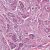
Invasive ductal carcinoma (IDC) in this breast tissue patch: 1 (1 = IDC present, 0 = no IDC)